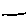
Label: line